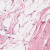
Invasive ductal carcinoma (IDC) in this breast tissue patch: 0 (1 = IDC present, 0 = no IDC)